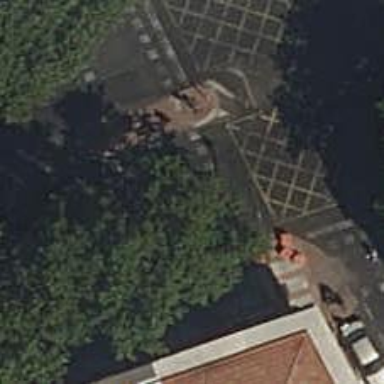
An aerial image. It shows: Zebra crossing with traffic signals.